Question: What is the value of the measurement in the image?
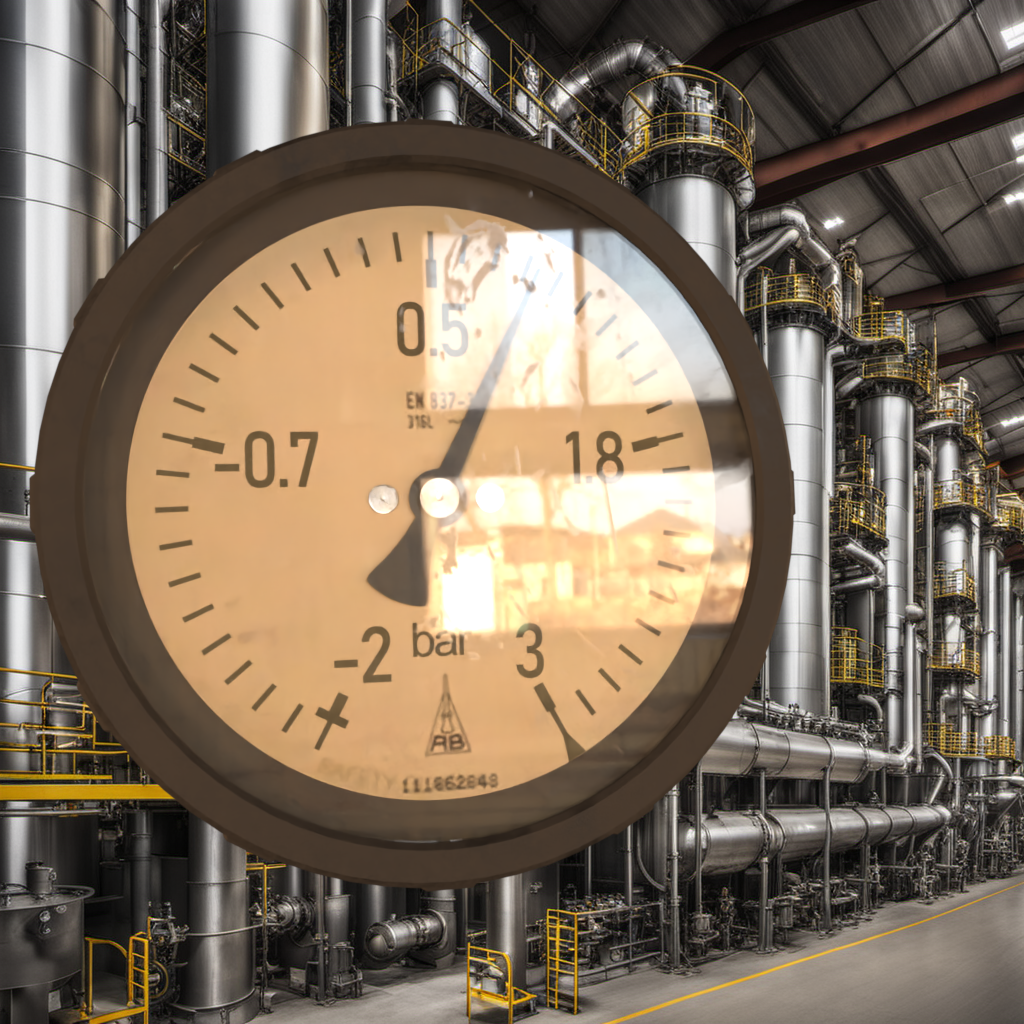
Answer: The result is 0.93
Question: What is the reading range of the measurement in the image?
Answer: The range is from -2 to 3
Question: What is the minimum and maximum reading range of the measurement in the image?
Answer: The minimum value is -2 and the maximum value is 3